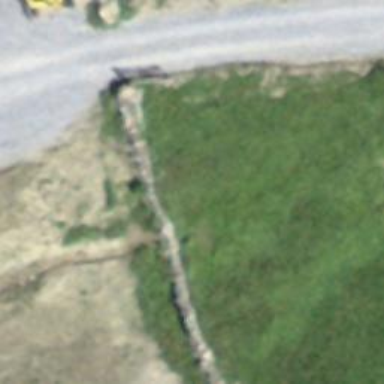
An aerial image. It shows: Wall barrier.